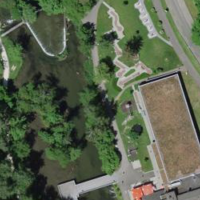
EUNIS habitat code: 53
Species observed at this site:
Certhia brachydactyla
Corvus corone
Fulica atra
Dendrocopos major
Aegithalos caudatus
Buteo buteo
Sylvia atricapilla
Spinus spinus
Chroicocephalus ridibundus
Phylloscopus collybita
Gallinula chloropus
Cygnus olor
Erithacus rubecula
Pica pica
Phoenicurus ochruros
Sitta europaea
Columba livia
Falco tinnunculus
Periparus ater
Perca fluviatilis
Motacilla cinerea
Cyanistes caeruleus
Anas platyrhynchos
Sturnus vulgaris
Troglodytes troglodytes
Chloris chloris
Streptopelia decaocto
Fringilla coelebs
Passer domesticus
Carduelis carduelis
Turdus merula
Columba palumbus
Passer montanus
Phalacrocorax carbo
Parus major
Hirundo rustica
Mergus merganser
Milvus milvus
Turdus pilaris
Milvus migrans
Cinclus cinclus
Squalius cephalus
Ciconia ciconia
Motacilla alba